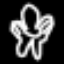
Label: angel